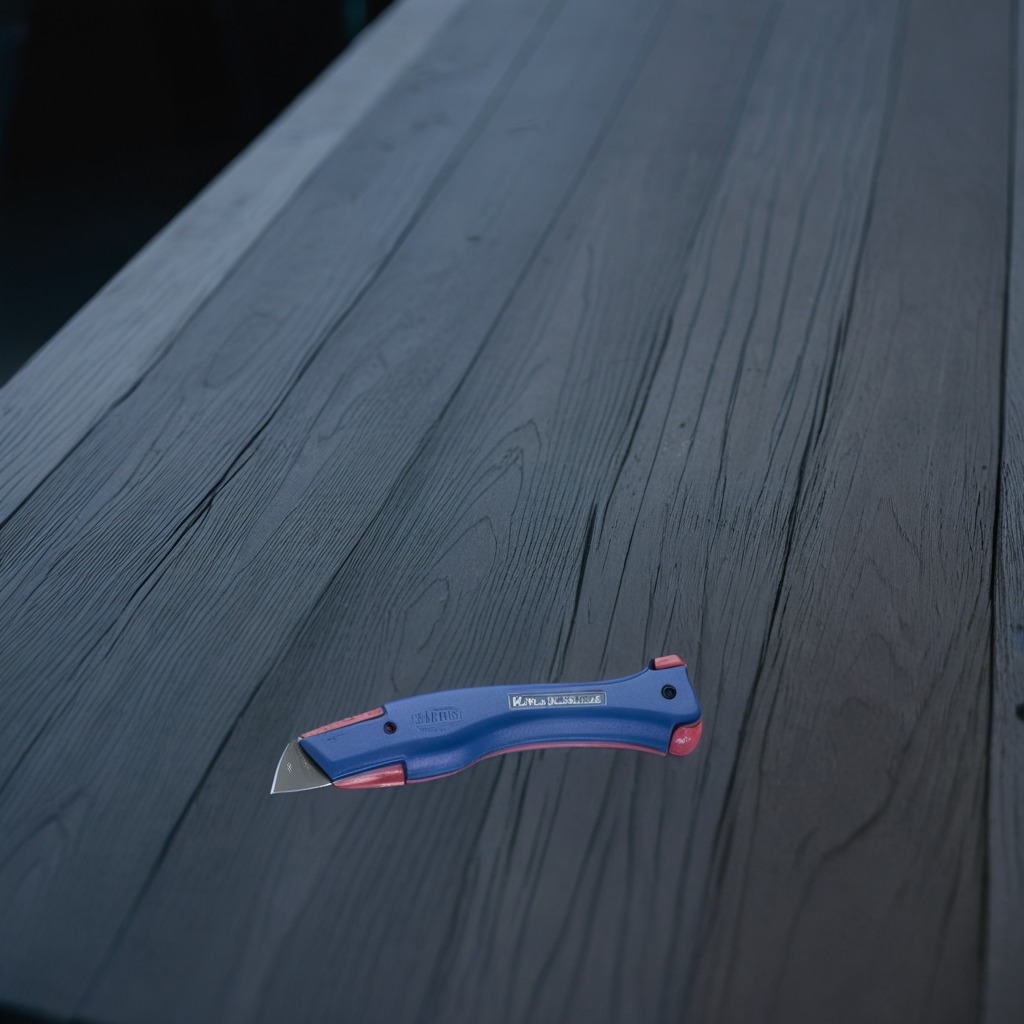
A utility knife is lying on a table with burn marks in a small garage at twilight.